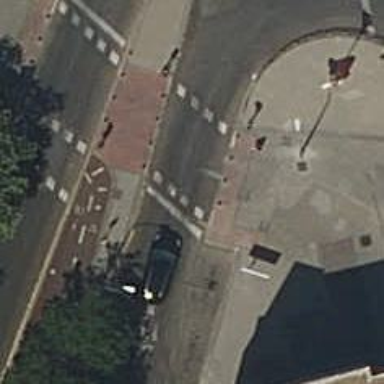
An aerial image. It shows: Traffic signals at road crossing.